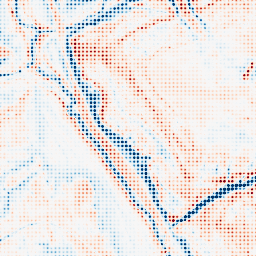
Category: trend_removal
Decomposition family: local_polynomial
Decomposition parameters: window_size: 21
degree: 2
Upsampling method: sinc_hamming
Upsampling parameters: scale: 8
kernel_size: 4
Upsampling scale: 8